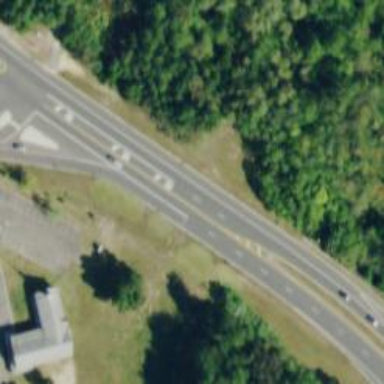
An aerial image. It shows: Asphalt road designated as trunk highway.